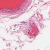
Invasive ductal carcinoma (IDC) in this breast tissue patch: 0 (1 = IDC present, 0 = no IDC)